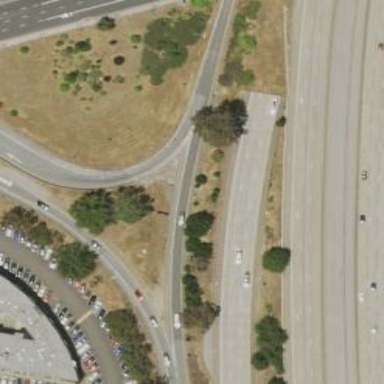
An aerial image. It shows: Trunk link highway.